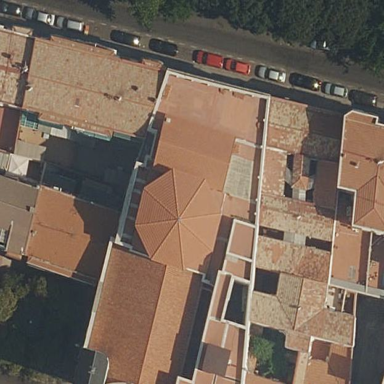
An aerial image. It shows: Building that is place of worship.